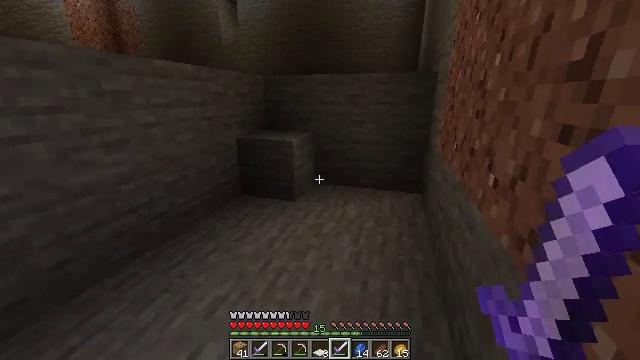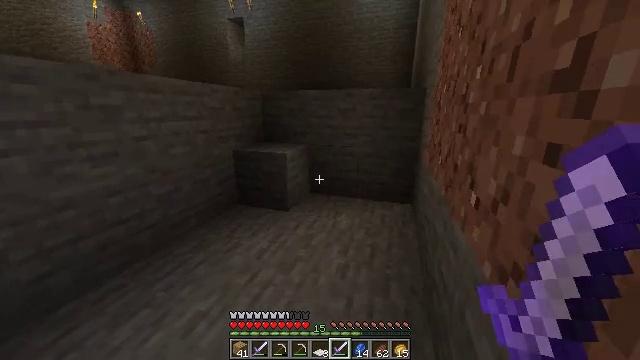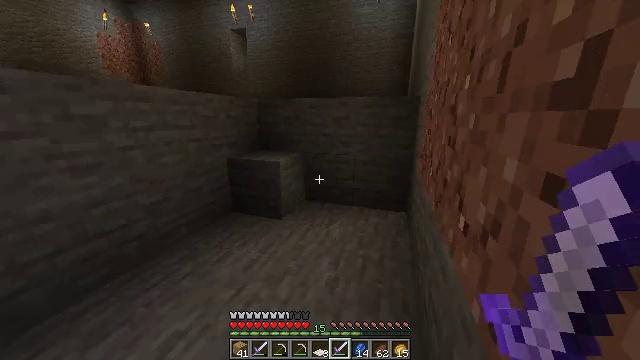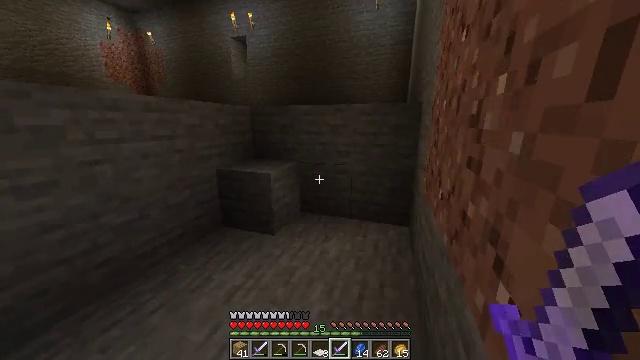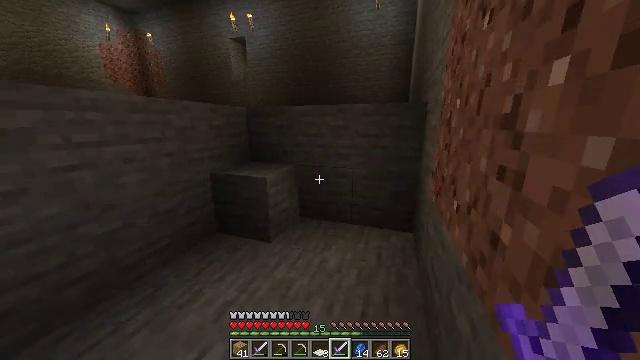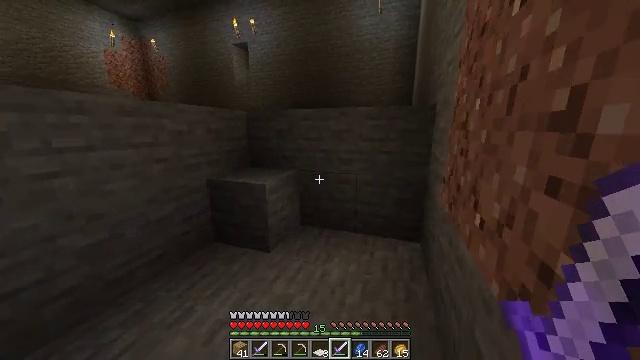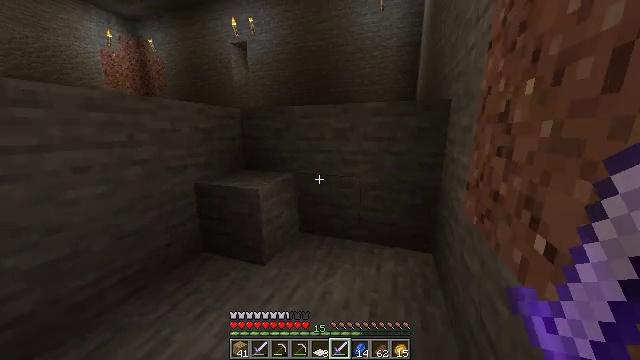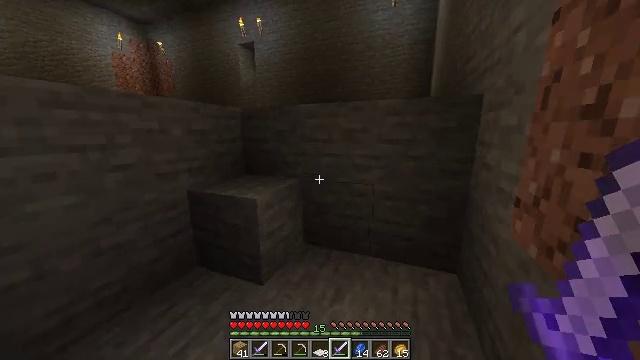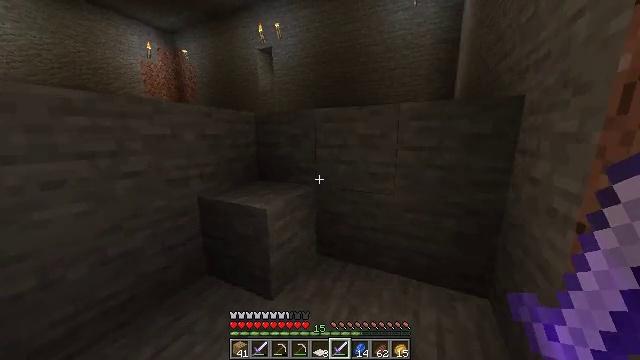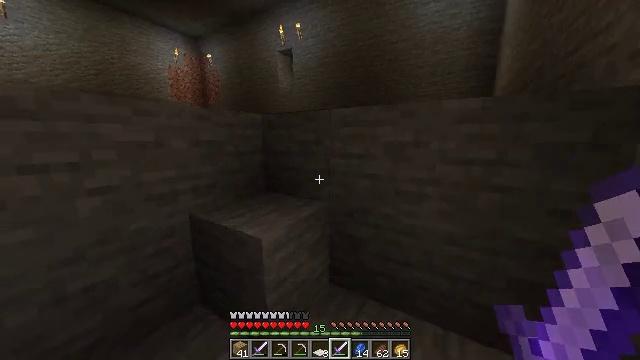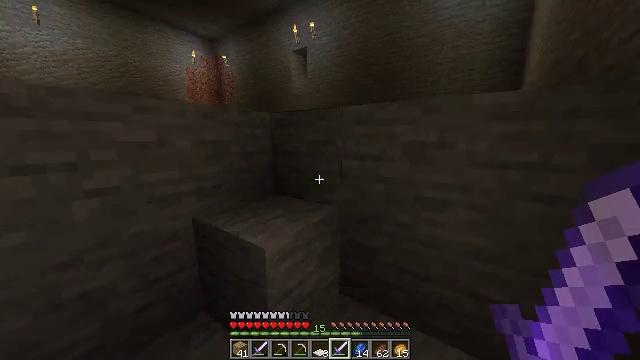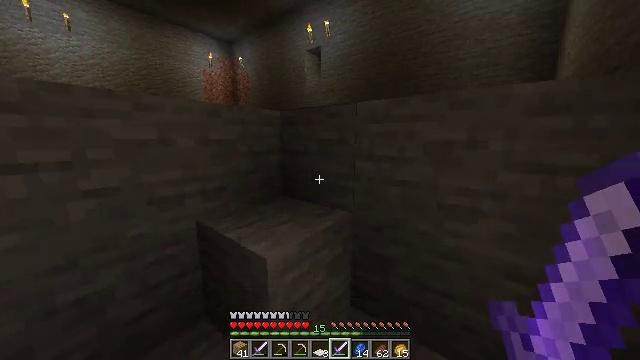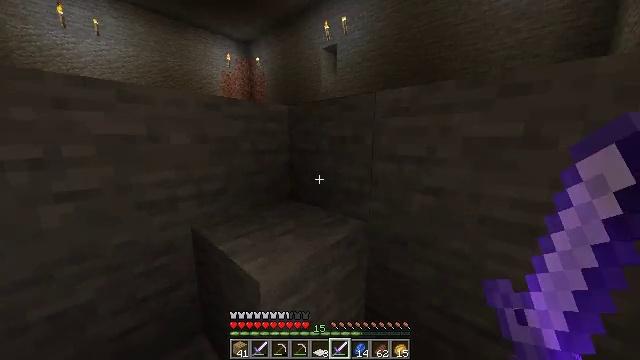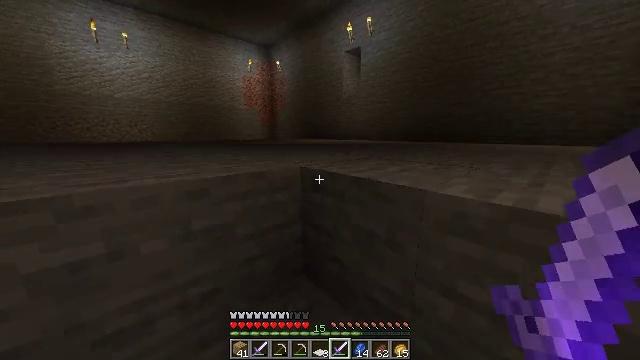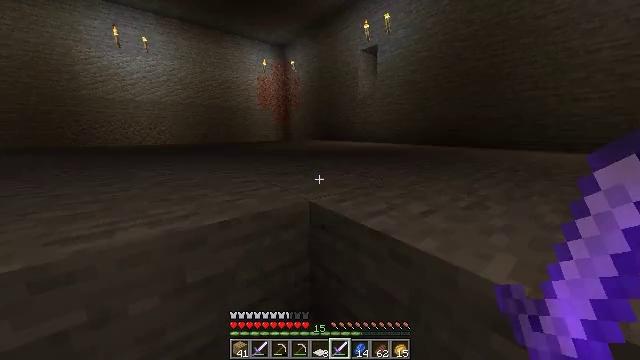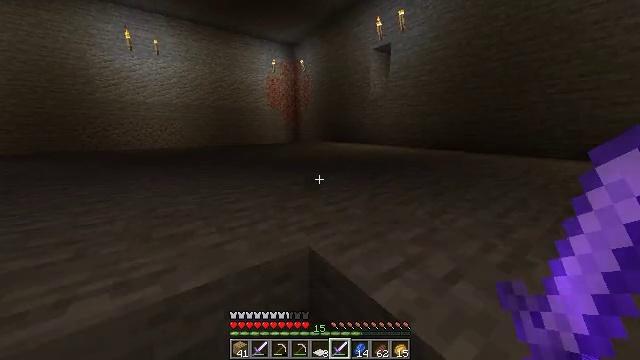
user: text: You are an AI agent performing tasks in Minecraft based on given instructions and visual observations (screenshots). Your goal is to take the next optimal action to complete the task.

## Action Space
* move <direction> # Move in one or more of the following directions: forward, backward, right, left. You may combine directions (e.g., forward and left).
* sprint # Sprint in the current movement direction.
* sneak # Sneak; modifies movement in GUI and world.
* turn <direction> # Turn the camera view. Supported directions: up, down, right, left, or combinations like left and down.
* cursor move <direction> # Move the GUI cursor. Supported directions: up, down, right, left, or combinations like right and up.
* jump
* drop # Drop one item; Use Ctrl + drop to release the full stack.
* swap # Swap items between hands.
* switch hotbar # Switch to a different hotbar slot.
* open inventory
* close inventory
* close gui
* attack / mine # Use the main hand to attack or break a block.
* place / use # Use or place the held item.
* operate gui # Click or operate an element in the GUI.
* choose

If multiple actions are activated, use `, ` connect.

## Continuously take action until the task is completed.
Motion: motion action
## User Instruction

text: Break the jungle sapling to collect it.
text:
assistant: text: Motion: move forward and move right, sprint, turn up
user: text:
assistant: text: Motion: move forward, turn up
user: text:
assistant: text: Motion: move forward, turn up
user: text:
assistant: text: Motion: move forward
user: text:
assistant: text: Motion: move forward, sprint, turn up
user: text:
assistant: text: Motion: move forward, sprint
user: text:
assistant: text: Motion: move forward, sprint, turn left
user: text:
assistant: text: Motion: move forward, sprint, turn left
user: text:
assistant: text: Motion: move forward, sprint, turn left
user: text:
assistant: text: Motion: move forward, sprint, turn left
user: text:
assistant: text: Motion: move forward, turn left
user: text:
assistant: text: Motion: move forward, turn left, jump
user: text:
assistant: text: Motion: move forward, turn left, jump
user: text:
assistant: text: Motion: move forward, turn left, jump
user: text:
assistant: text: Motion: move forward, turn left, jump
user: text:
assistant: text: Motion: move forward, turn left, jump
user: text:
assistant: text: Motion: move forward, turn left, jump
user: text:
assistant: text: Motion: move forward, turn left, jump
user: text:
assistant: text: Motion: move forward, jump
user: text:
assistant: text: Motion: move forward, jump
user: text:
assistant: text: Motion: move forward, sprint, jump
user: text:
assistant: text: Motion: move forward, sprint, jump
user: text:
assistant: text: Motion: move forward, sprint, jump
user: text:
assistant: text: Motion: move forward, sprint, jump
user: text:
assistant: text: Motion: move forward, sprint, jump
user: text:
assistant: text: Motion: move forward, jump
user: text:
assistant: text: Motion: move forward, jump
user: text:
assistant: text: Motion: move forward, jump
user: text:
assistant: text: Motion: move forward, turn left, jump
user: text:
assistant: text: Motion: move forward, sprint, turn left, jump